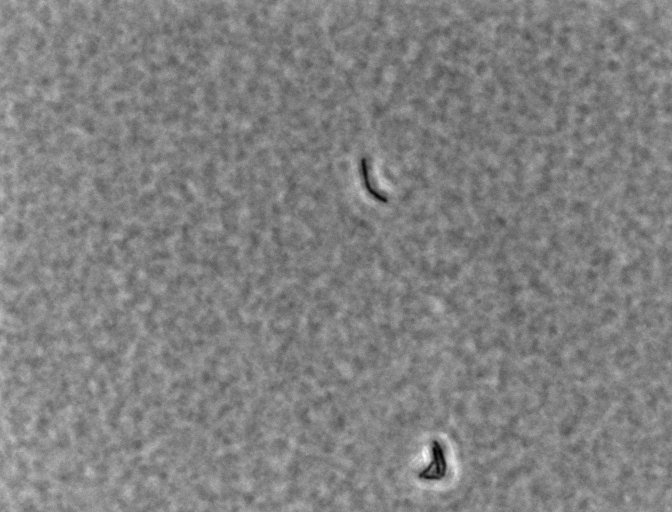
Bacillus coagulans